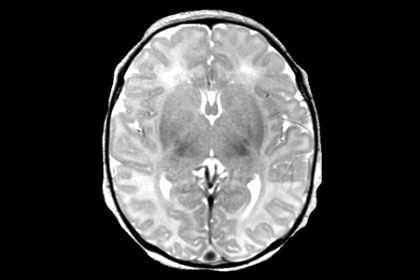
Label: notumor